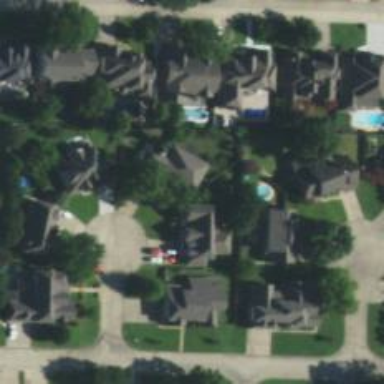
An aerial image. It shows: Neighborhood.